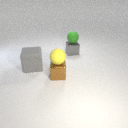
large gray rubber cube to the left of small brown metal cube